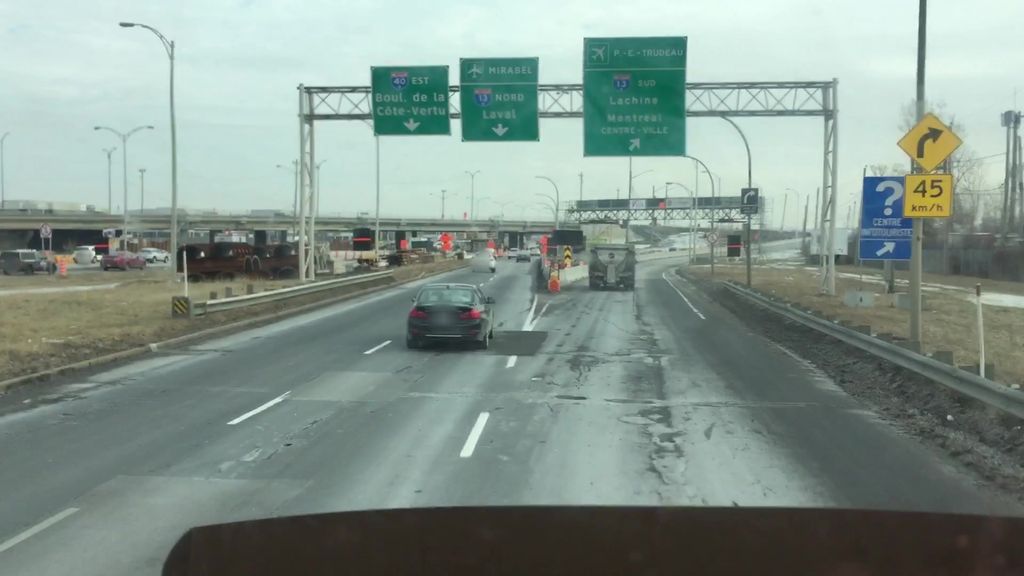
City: montreal